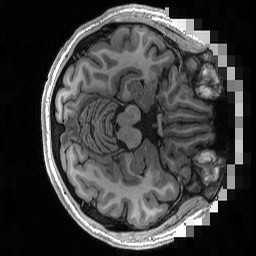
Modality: T1w
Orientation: axial
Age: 18
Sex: male
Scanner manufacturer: siemens
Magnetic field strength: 3 T
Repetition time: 2.53 s